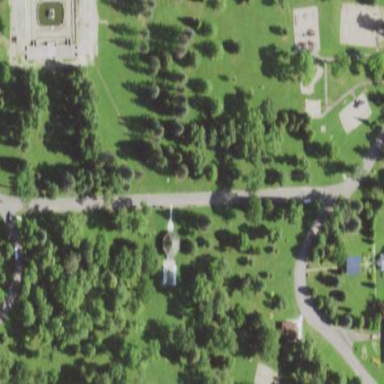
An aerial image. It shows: Lovely park for leisure and relaxation.